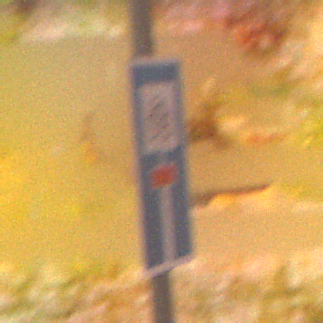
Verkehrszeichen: SackgasseRadverkehrDurchlaessig
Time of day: Night
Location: Outdoor (Nature)
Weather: Clear
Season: NotSpecified
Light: Natural